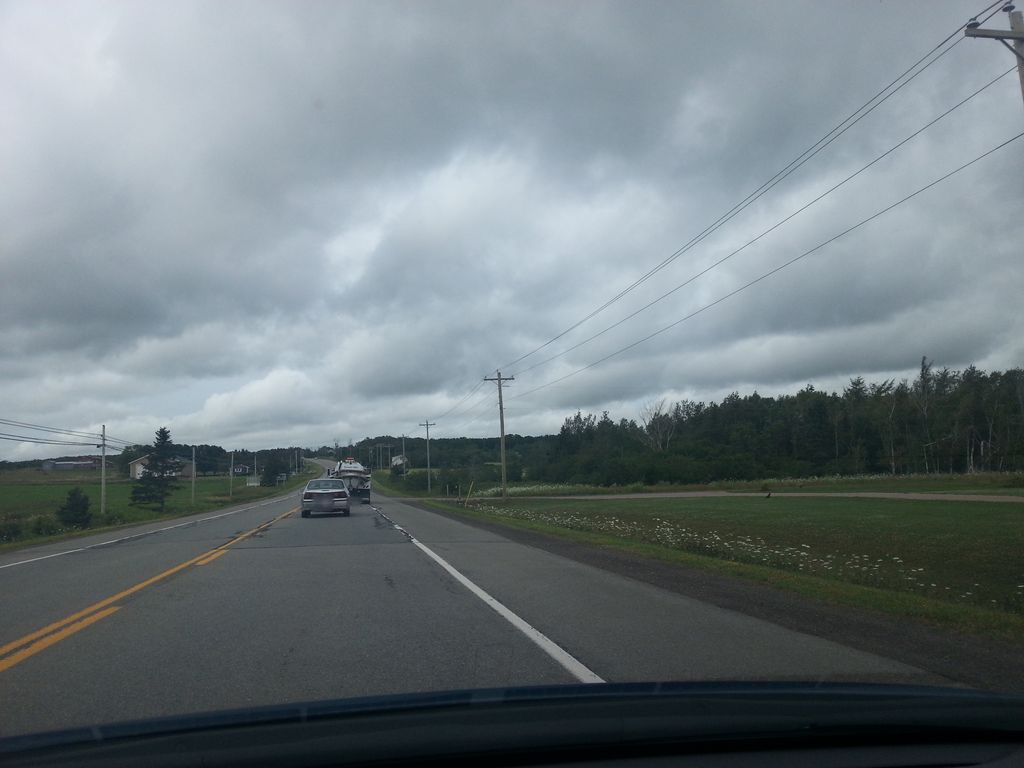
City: charlottetown